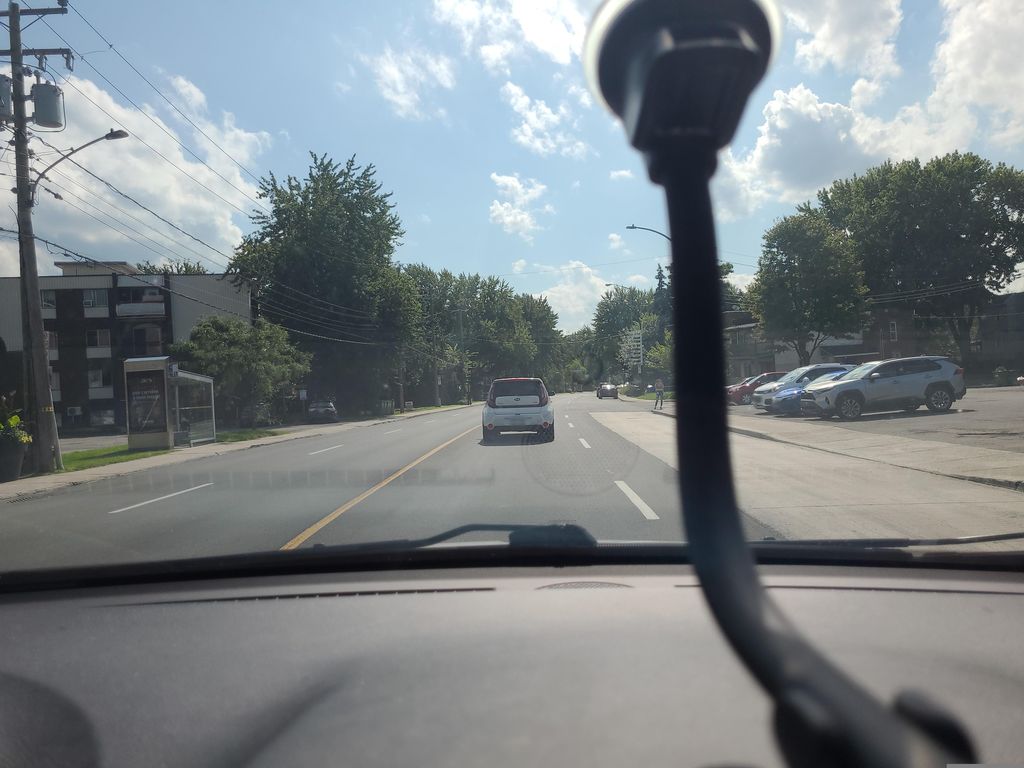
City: montreal